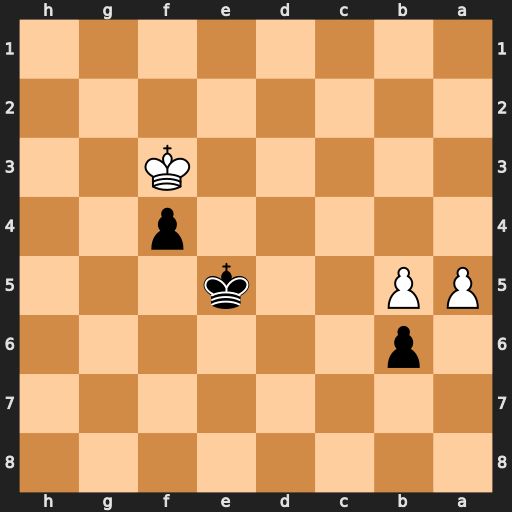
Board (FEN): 8/8/1p6/PP2k3/5p2/5K2/8/8
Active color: b
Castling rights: -
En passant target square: -
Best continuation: bxa5 b6 Kd6 Kxf4 a4 b7 Kc7 b8=Q+ Kxb8